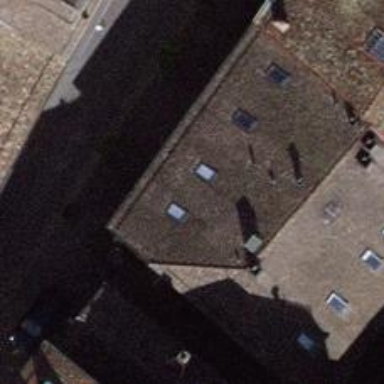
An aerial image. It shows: Pub.